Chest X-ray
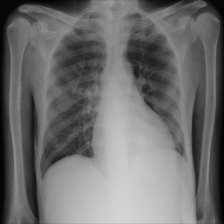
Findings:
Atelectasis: negative
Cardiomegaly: positive
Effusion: negative
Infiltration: positive
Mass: negative
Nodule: positive
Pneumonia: negative
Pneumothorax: negative
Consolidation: negative
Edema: negative
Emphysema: negative
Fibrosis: negative
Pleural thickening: negative
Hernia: negative